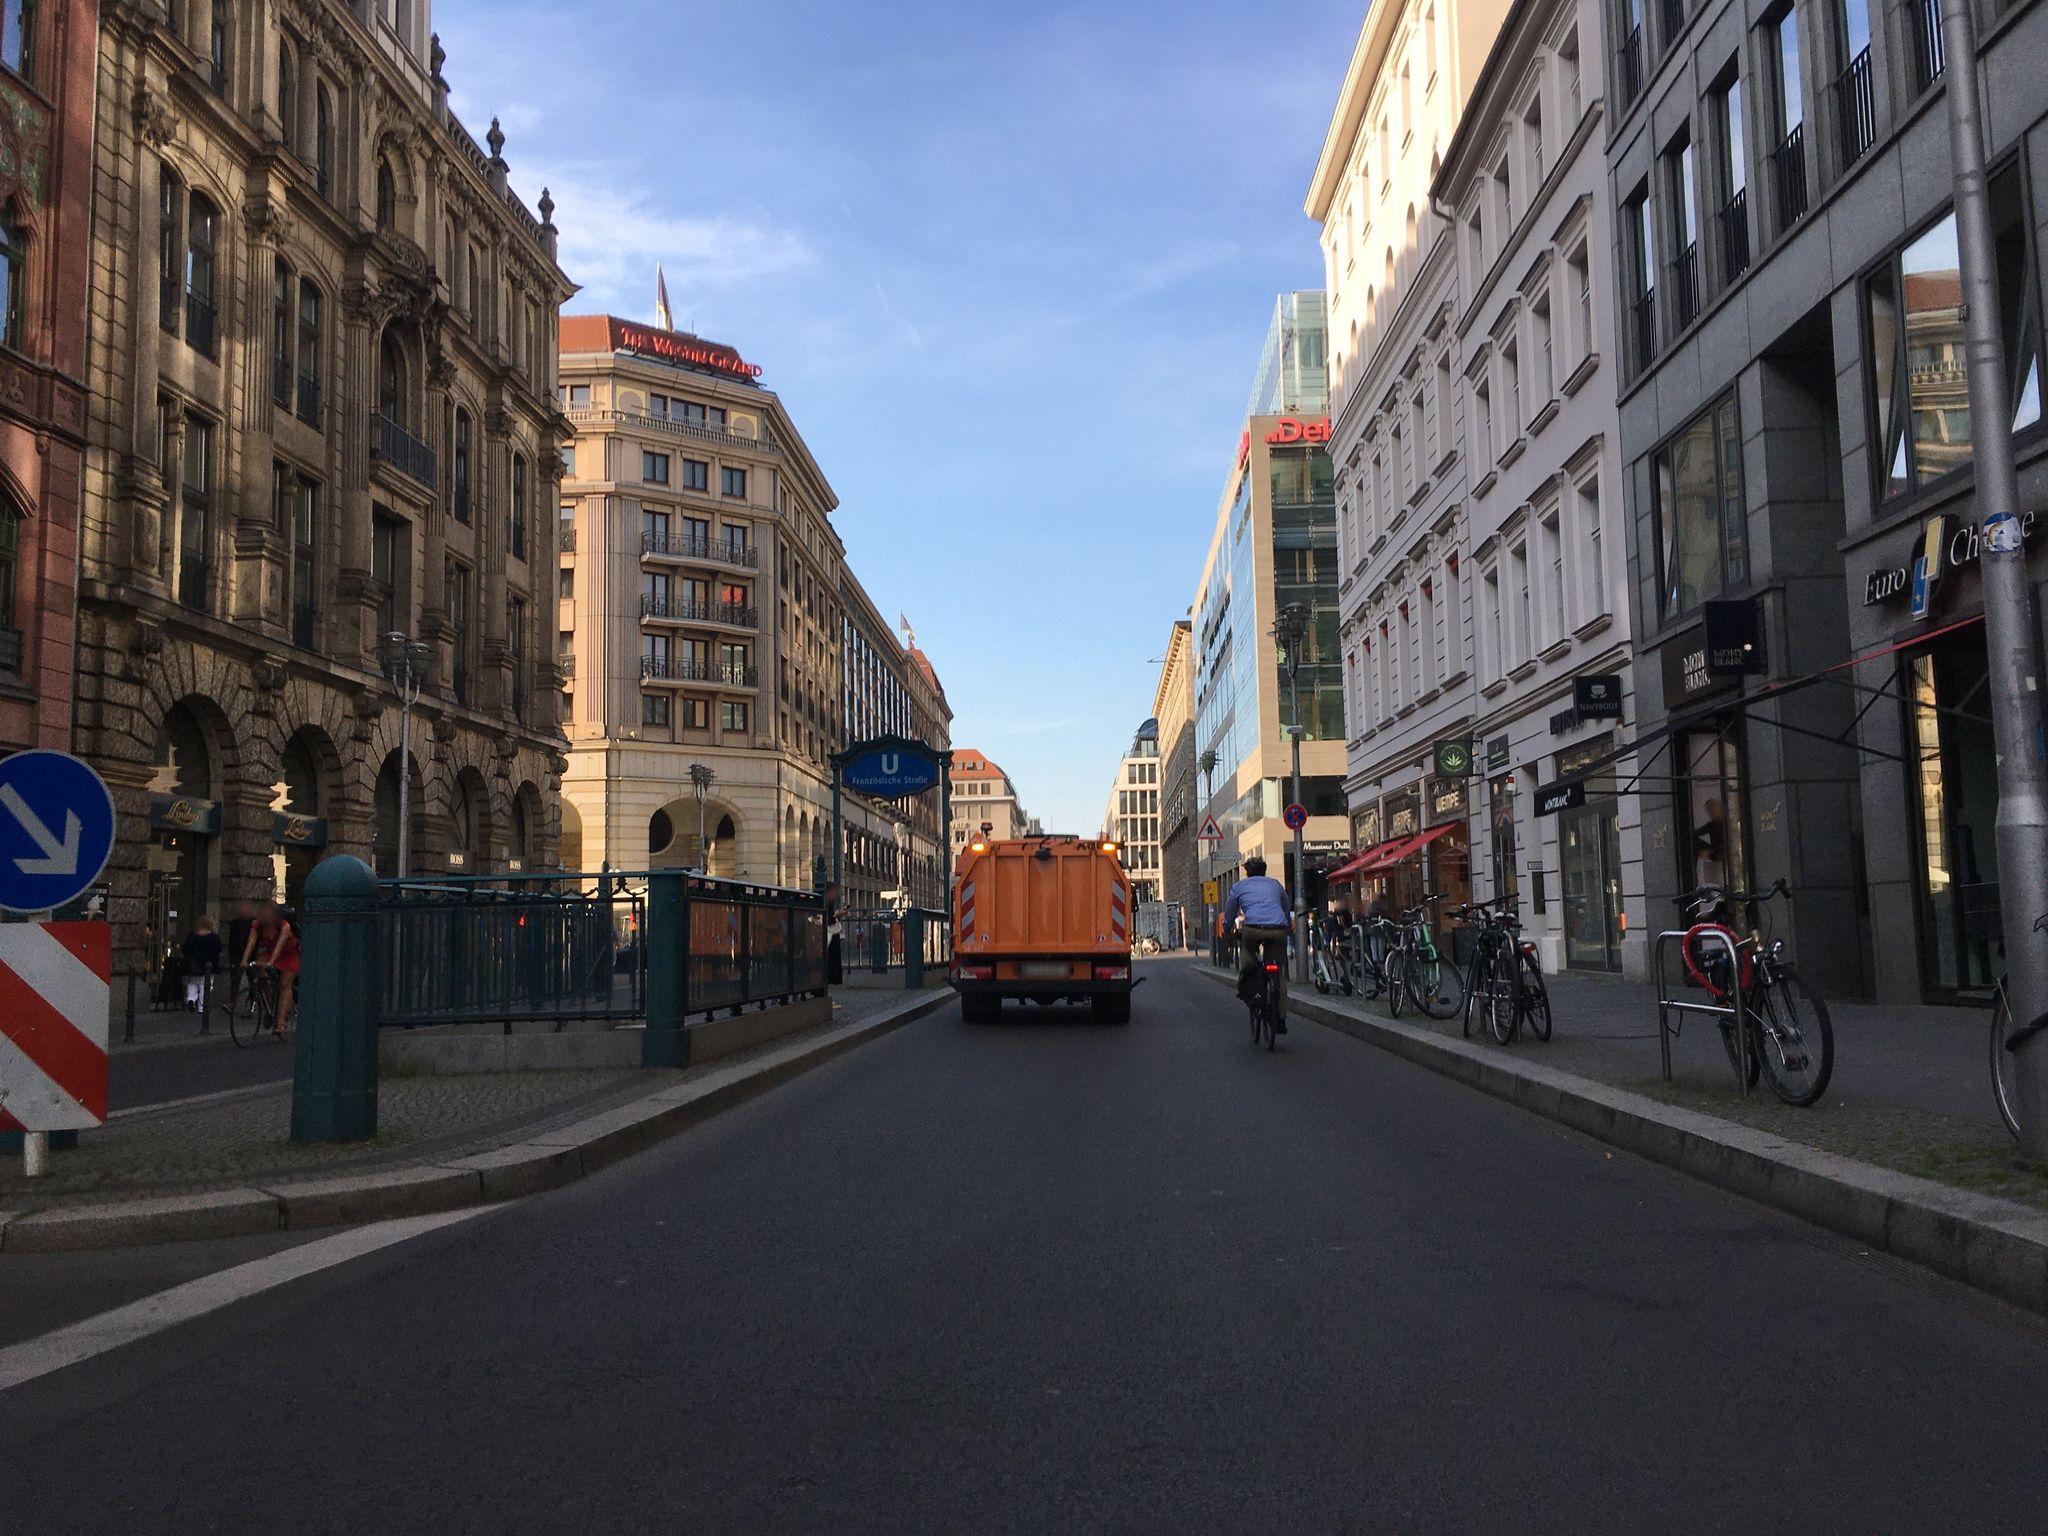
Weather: clear
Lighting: day
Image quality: good
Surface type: driving surface
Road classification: secondary
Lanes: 1
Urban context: urban centre
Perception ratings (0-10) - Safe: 0.38, Lively: 5.06, Beautiful: 2.21, Boring: 7.7, Depressing: 4.64, Wealthy: 7.82